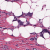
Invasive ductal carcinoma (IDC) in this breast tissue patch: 1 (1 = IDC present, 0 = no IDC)